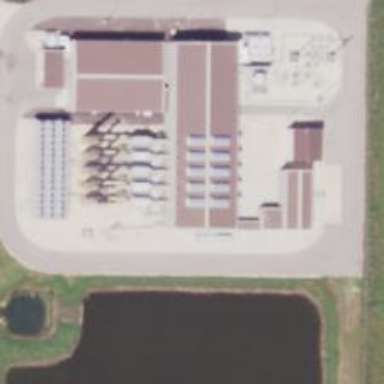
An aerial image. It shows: Gas-powered generator.